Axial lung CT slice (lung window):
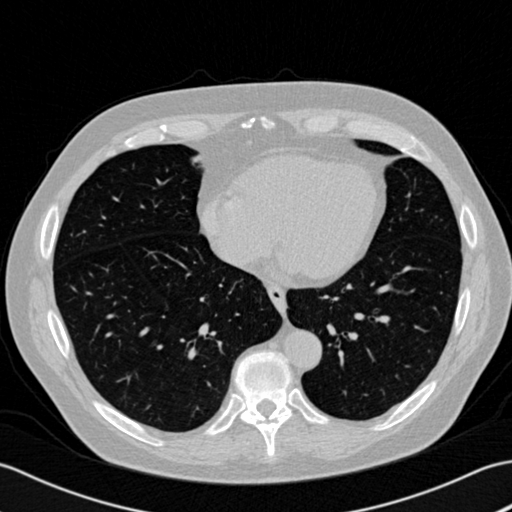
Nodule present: no